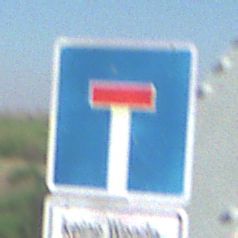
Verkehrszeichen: Sackgasse
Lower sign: HinweisGeaenderteVorfahrtVerkehrsfuehrungVerkehrsregelung3
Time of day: MorningAfternoon
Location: Outdoor (Special)
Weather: Clear
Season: NotSpecified
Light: Natural